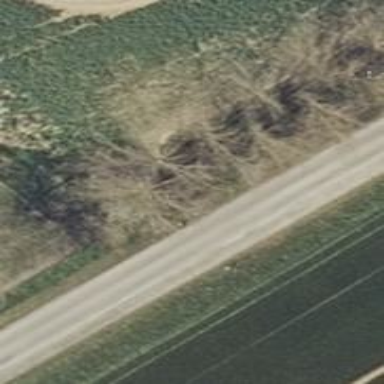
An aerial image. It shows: Row of deciduous broadleaved trees.